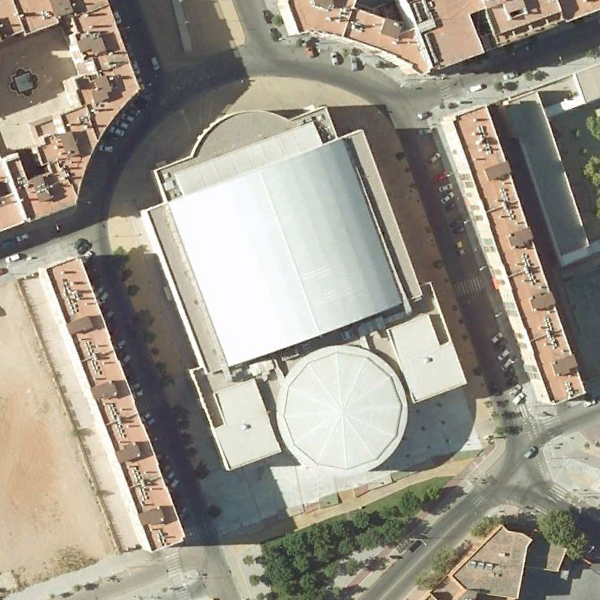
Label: Center